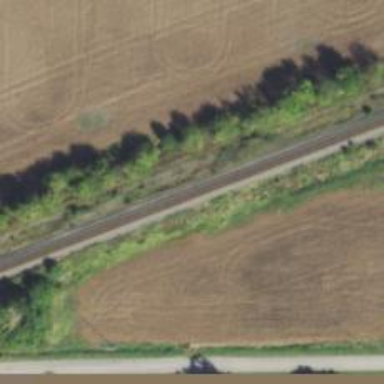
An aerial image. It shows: Railway track.